Interaction volume radius: 5 \u00c5
Interaction volume height: 20 \u00c5
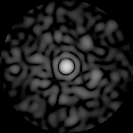
Disorder parameter: 0.8202